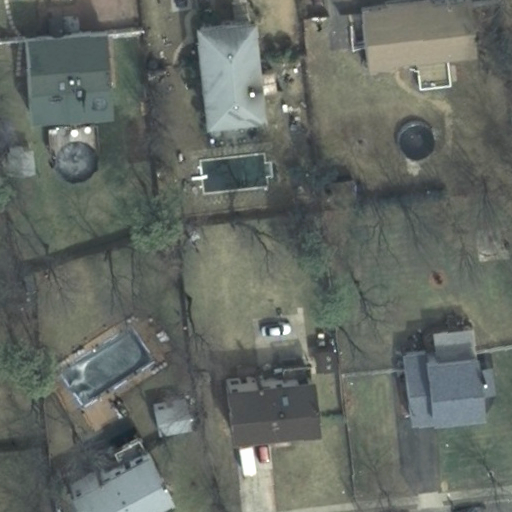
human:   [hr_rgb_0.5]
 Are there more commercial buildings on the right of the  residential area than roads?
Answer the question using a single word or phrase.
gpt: no

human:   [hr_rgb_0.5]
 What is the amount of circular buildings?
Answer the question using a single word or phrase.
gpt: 0

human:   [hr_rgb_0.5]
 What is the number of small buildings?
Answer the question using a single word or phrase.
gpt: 1

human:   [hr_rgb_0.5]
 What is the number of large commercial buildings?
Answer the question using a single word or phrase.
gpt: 0

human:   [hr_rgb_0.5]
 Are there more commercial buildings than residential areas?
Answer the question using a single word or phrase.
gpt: no

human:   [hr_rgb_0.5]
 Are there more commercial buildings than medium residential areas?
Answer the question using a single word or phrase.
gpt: no

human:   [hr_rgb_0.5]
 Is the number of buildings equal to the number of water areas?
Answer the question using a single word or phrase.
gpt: no

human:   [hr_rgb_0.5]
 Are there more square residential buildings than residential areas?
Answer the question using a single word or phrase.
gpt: no

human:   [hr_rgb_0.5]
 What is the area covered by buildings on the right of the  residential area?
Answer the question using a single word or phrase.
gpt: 569m2

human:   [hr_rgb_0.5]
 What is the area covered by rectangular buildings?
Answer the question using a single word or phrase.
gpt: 917m2

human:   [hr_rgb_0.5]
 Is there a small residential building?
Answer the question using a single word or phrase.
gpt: no

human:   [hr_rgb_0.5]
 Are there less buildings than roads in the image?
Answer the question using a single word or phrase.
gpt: no

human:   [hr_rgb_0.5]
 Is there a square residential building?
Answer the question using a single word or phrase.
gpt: no

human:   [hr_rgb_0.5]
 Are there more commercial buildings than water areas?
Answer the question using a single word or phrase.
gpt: no

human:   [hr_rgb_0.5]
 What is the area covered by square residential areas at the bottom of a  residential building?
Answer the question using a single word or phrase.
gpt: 0m2

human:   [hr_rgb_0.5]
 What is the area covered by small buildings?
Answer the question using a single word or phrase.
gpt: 37m2

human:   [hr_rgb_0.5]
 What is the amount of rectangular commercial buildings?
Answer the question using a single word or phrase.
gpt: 0

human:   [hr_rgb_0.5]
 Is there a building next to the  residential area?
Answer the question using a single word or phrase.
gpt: yes

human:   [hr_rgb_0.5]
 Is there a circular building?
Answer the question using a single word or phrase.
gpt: no

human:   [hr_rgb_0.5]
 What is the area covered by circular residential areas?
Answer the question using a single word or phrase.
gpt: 0m2

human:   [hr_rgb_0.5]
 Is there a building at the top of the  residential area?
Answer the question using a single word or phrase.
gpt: yes

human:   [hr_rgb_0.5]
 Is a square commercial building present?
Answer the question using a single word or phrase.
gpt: no

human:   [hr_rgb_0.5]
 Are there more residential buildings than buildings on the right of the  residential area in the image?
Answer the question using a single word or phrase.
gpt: yes

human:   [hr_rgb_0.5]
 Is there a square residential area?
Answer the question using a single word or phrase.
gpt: no

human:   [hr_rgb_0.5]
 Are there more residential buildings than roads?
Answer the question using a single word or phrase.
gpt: yes

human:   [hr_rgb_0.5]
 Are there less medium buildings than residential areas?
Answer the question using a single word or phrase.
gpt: no

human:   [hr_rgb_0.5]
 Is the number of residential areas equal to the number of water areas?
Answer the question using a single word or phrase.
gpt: no

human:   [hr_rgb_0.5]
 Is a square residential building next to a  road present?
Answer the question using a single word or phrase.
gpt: no

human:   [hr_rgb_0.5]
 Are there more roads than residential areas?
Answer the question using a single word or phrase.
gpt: no

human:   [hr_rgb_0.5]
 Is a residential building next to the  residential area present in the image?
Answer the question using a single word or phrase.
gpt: yes

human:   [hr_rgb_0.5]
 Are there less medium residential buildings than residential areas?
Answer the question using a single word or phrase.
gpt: no

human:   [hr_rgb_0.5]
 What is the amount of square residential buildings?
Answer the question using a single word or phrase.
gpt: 0

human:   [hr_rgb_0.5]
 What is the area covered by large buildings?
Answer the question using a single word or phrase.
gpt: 0m2

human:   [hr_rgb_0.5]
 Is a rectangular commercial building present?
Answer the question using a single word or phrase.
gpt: no

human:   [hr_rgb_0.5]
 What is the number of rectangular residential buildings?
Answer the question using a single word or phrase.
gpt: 4

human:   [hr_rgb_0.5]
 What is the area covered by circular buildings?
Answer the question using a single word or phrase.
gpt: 0m2